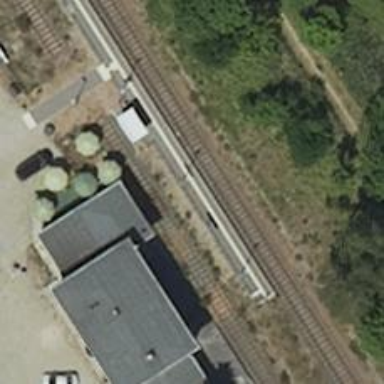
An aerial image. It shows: Public transport station located at railway halt.